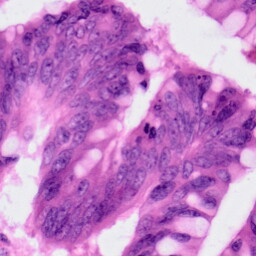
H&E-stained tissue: Colon